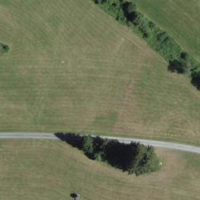
EUNIS habitat code: 24
Species observed at this site:
Capreolus capreolus